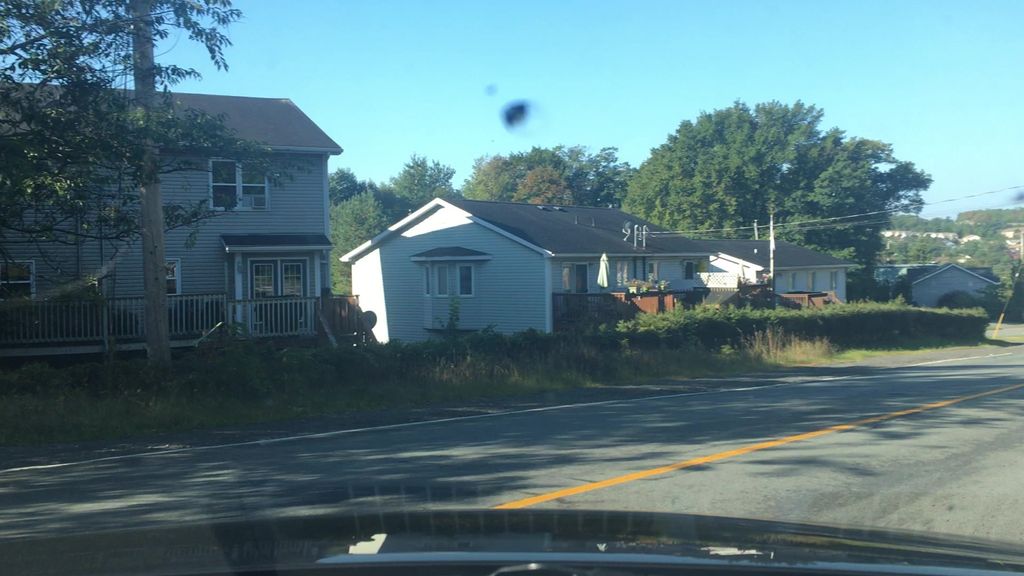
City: halifax